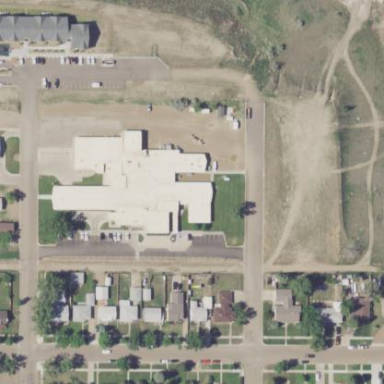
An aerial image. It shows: Hospital building.